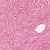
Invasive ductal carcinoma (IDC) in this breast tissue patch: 0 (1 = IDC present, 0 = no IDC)